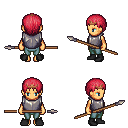
a pixel art fantasy rpg character, female body template, human, tanned skin, steel chest armor, teal pants, ruby red plain hairstyle, bronze tiara, black shoes, spear, four views (front, back, left, right), 2x2 character sprite sheet, small pixel art, hard edges, no anti-aliasing